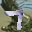
Label: 7